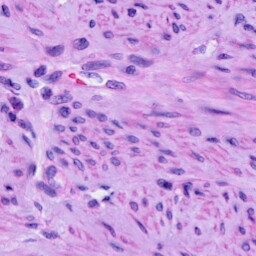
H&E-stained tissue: Cervix